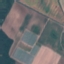
Label: PermanentCrop